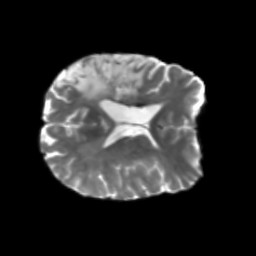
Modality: T2w
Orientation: axial
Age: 51
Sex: male
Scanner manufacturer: siemens
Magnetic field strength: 3 T
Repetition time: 5.25 s
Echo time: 0.08 s